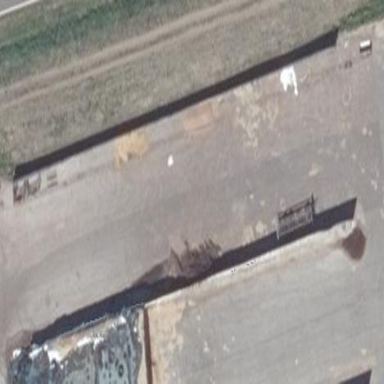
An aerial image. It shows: Bunker silo.